五年级 · 立体几何学
一个正方体礼品盒 (如图)，六个面分别写着“预祝考试成功”6 个字, 其中“预”的对面是“考”, “成”的对面是“功”, 则它的平面展开图可能是（）。

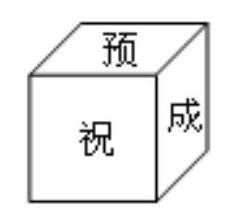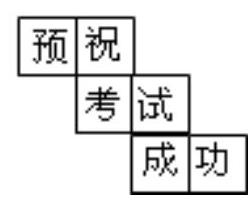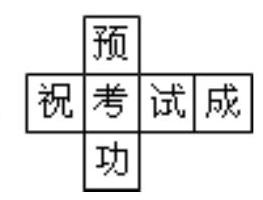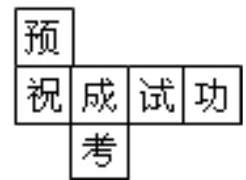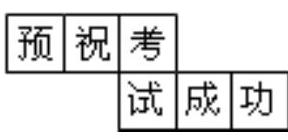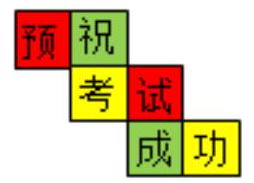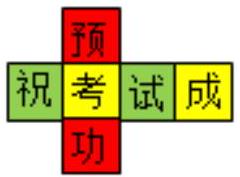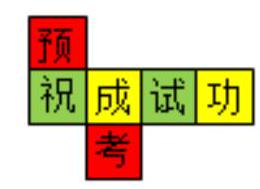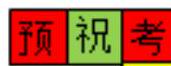
A.

B.

C.

D.

答案: C
解析: 解C

【分析】A 属于正方体展开图的“2-2-2”结构; B、C 属于正方体展开图的“1-4-1”结构；D 属于正方体展开图的“ $3-3$ ”结构, 写有“预”“祝”、“成”三面相邻, 为清楚地表示这三面相邻, 把四个选项中相邻面涂成不同的颜色, 即能看出哪个正方体展开图中写有“预”、“祝”、“成”三面相邻, 且满足“预”的对面是“考”, “成”的对面是“功”, “祝”的对面是“试”。
【详解】

试成功

折成正方体后只有祝成试功 中“预”、“祝”、“成”三面相邻, 且满足“预”的对面是“考”,“成”的对面是“功”, “祝”的对面是“试”

故答案为: C

【点睛】正方体展开图分四种类型, 11 种情况, 每种情况折成正方体后哪些面相对是有规律的, 可自己动手操作一下并记住, 能快速解答此类题。